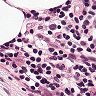
Metastatic tissue present: no